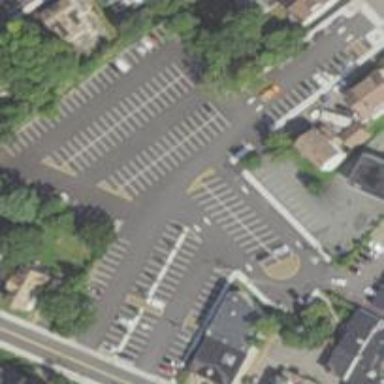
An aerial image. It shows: Parking area with surface.